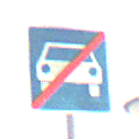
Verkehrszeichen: EndeKraftfahrstrasse
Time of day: Midday
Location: Outdoor (Suburban)
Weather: PartlyCloudy
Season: NotSpecified
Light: Natural